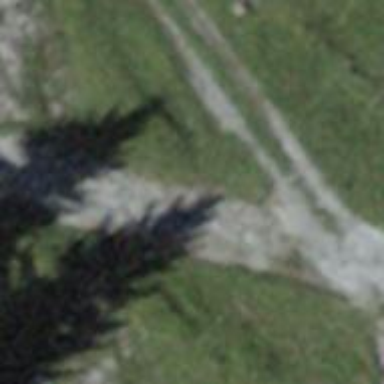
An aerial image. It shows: Grass path.